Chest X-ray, PA view. Patient: 8 years old, sex F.
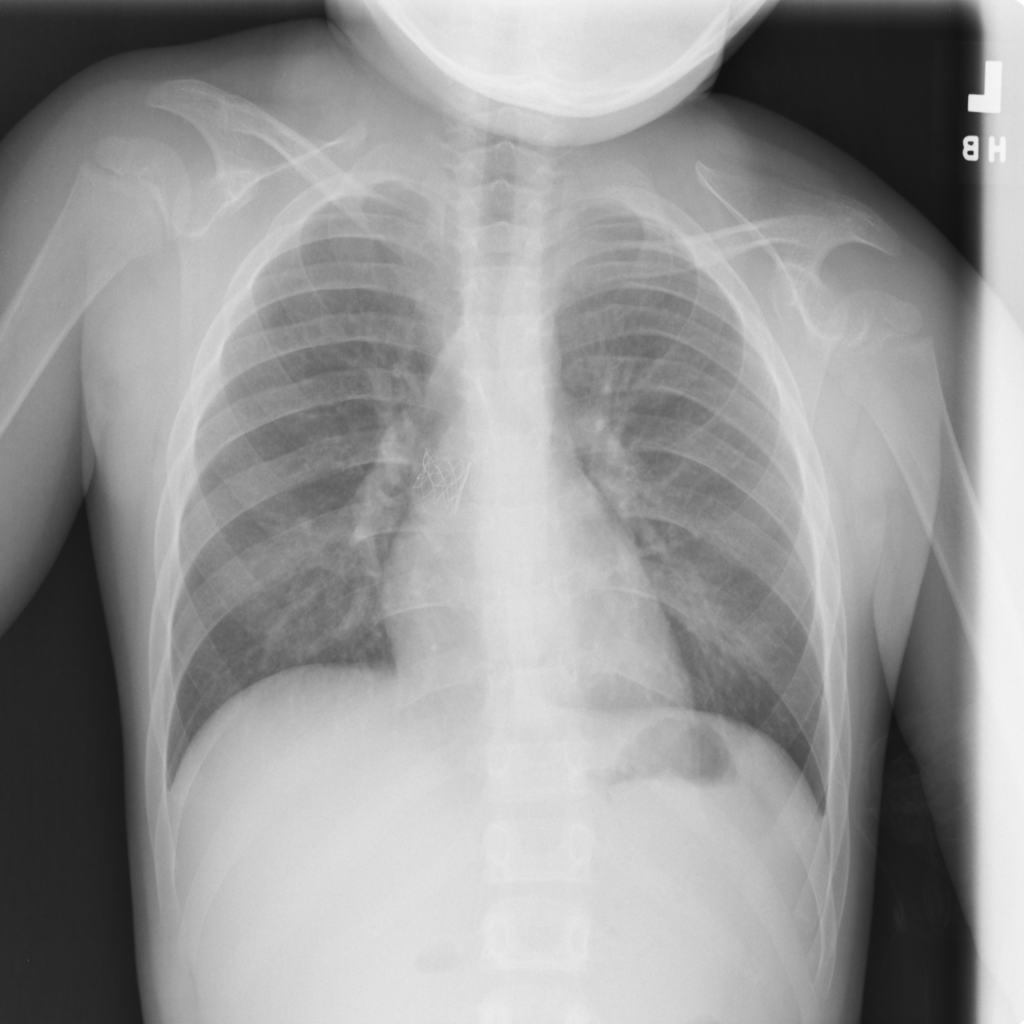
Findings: No Finding